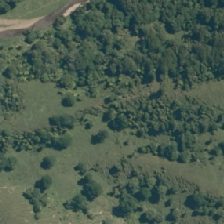
Land cover: broadleaved_indigenous_hardwood